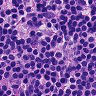
Metastatic tissue present: no